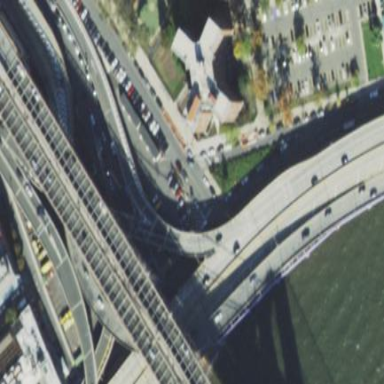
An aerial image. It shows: Man-made bridge.